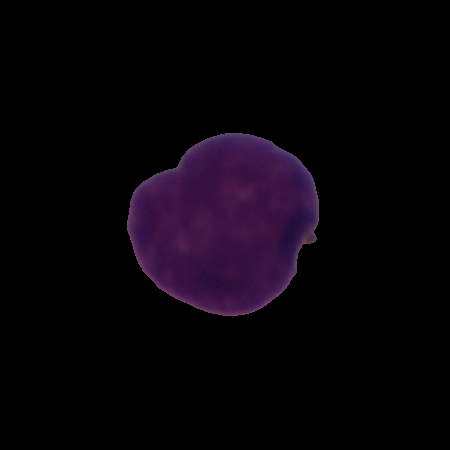
Label: healthy